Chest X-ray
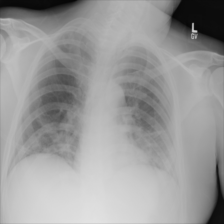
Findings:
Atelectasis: negative
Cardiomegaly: negative
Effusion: negative
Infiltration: positive
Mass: negative
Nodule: negative
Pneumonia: negative
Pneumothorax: negative
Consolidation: negative
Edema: negative
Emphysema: negative
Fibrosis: negative
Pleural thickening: negative
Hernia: negative